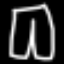
Label: pants